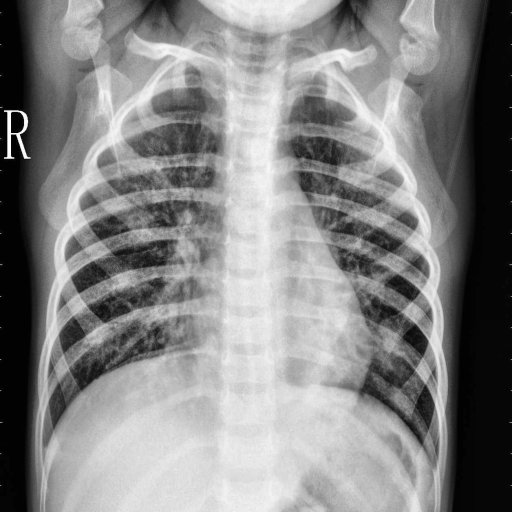
Finding: PNEUMONIA